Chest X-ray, AP view. Patient: 46 years old, sex M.
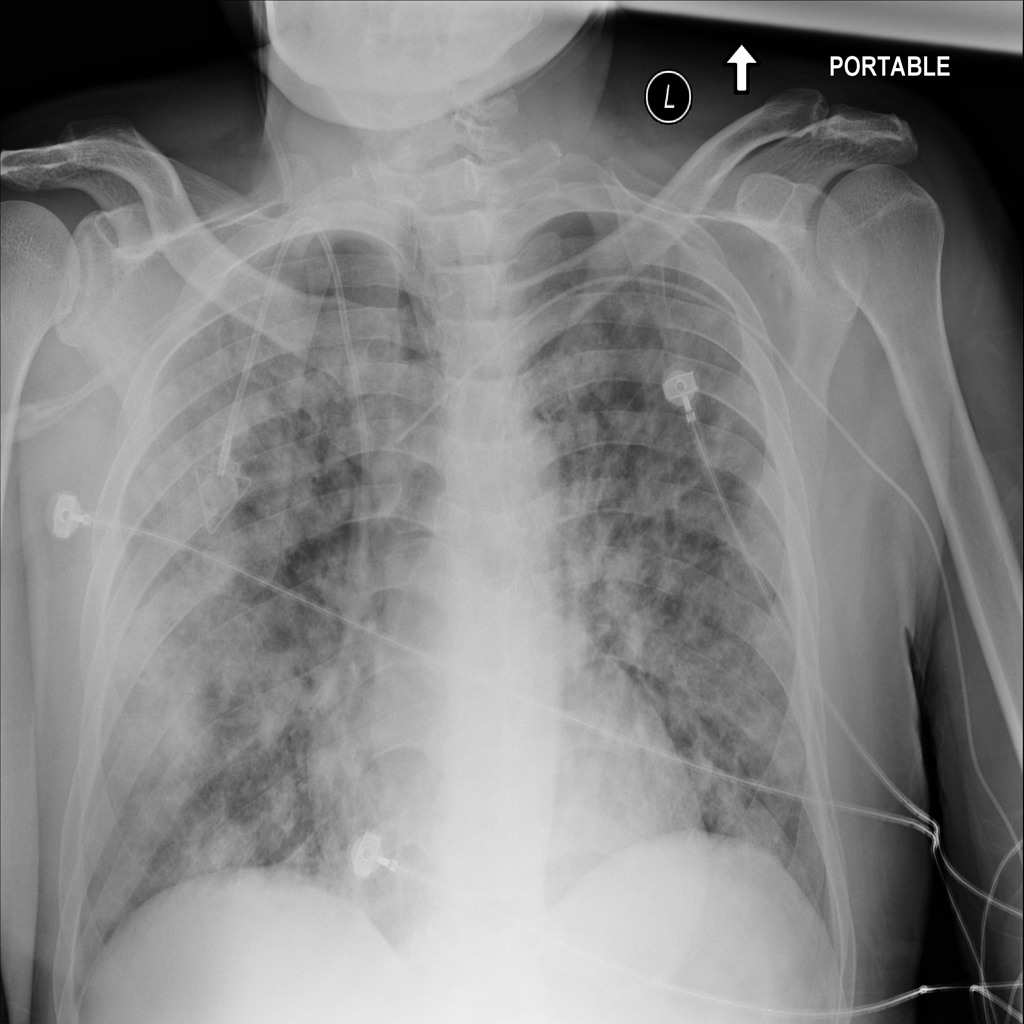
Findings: Infiltration, Nodule